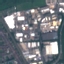
Land use / land cover: Industrial